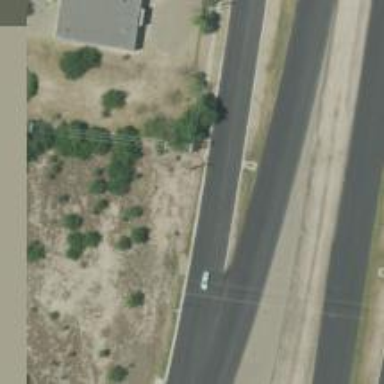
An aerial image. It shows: Trunk link highway with asphalt surface.